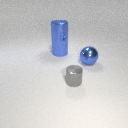
large blue metal sphere in front of large blue rubber cylinder